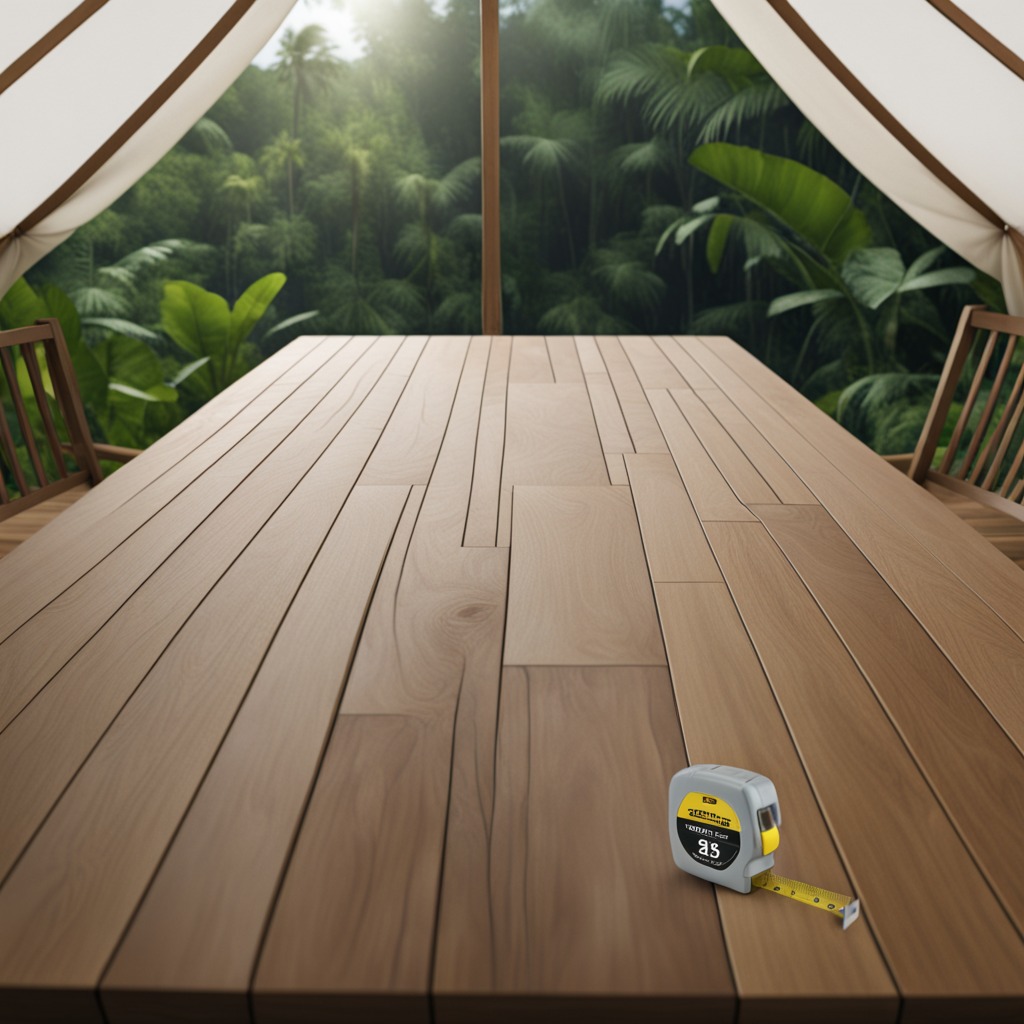
A measuring tape is lying on a wooden table inside a jungle field workshop tent.